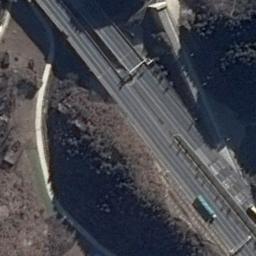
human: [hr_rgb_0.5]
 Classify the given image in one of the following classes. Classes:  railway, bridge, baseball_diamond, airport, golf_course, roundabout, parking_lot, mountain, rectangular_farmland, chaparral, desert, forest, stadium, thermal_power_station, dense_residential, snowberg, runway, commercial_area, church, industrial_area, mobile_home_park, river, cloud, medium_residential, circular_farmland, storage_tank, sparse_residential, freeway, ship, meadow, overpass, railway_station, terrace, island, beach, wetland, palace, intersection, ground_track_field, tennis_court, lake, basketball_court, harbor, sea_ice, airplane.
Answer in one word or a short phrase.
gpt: freeway